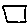
Label: square